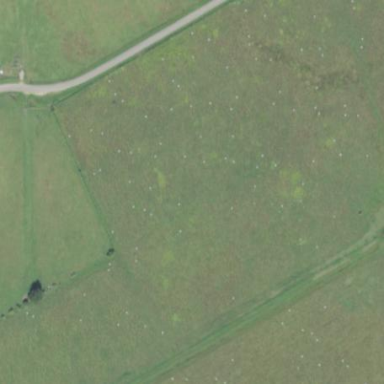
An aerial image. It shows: Agricultural meadow.